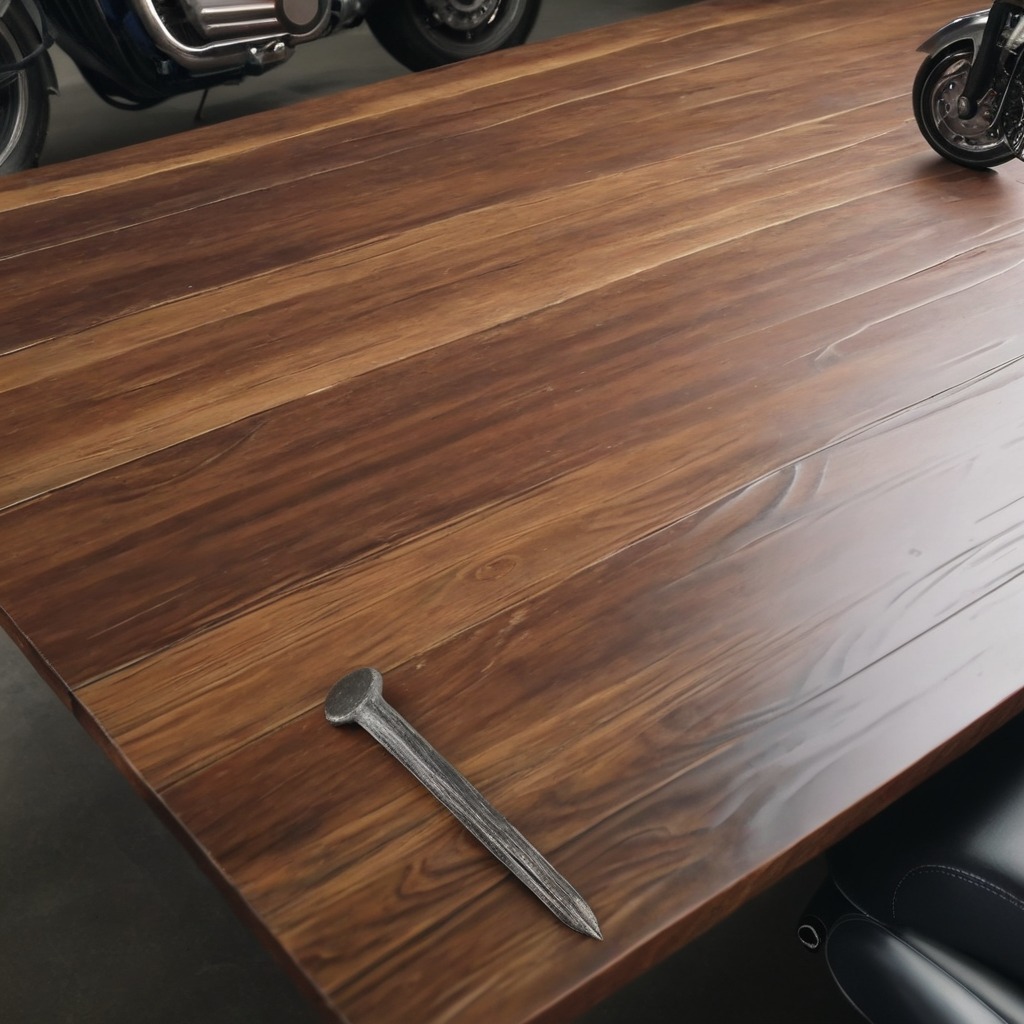
An iron nail is lying on the wooden table in the garage.